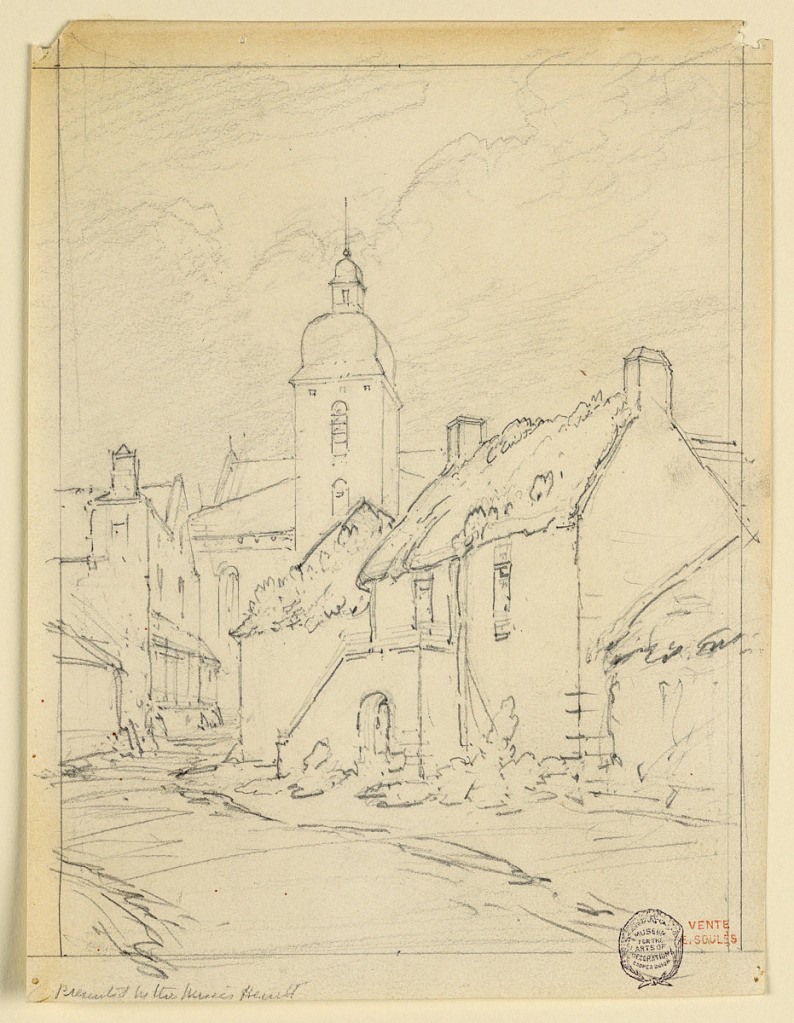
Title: A Street in a Town
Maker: Eugène Edouard Soulès, French, 1811–1876
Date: ca. 1840
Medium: Graphite on paper
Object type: Drawing
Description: It leads to a church in the rear. Outlined frame.